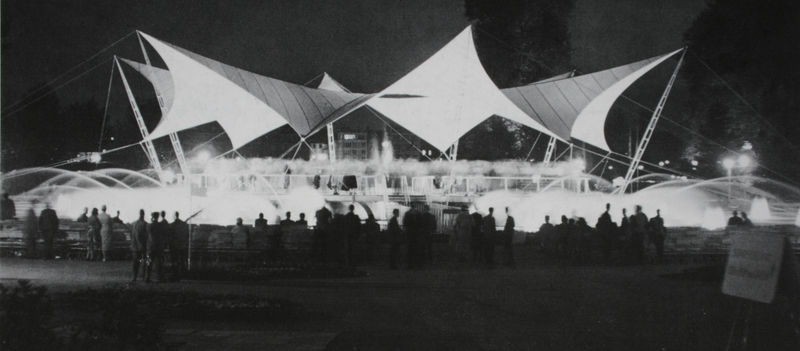
Titel: Tanzpavillon auf der Bundesgartenschau 1957
Künstler: Frei Otto
Standort: Köln
Institution: Tanzpavillon
Schlagwörter: baum, mann, wasser, weiß, bäume, frauen, menschen, frau, grau, lampen, laternen, licht, männer, nacht, schwarz, dach, leute, menge, mensch, bühne, publikum, brunnen, springbrunnen, gischt, zuschauer, mauer, beleuchtung, besucher, seile, foto, fotografie, photographie, schwarzweiß, manege, photo, zelt, zeltdach, köln, fontänen, wasserspiele, sprinbrunnen, gartenschau, grau menschen, tanzbrunnen